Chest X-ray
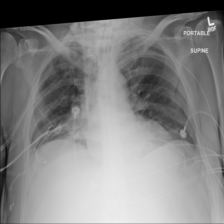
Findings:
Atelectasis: negative
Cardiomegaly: negative
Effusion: negative
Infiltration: negative
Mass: negative
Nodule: negative
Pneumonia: negative
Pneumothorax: negative
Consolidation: negative
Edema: negative
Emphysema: negative
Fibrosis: negative
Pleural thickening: negative
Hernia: negative